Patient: sex M, age 44
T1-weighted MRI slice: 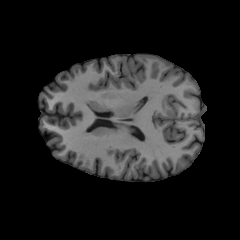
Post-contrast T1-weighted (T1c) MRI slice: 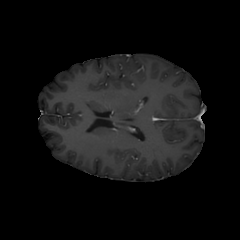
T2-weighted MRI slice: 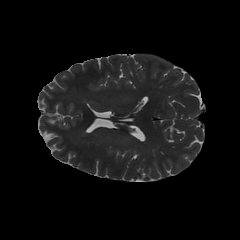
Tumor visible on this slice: no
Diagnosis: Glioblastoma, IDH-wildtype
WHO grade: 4